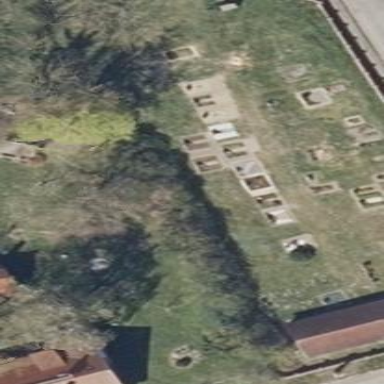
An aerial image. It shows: Cemetery.